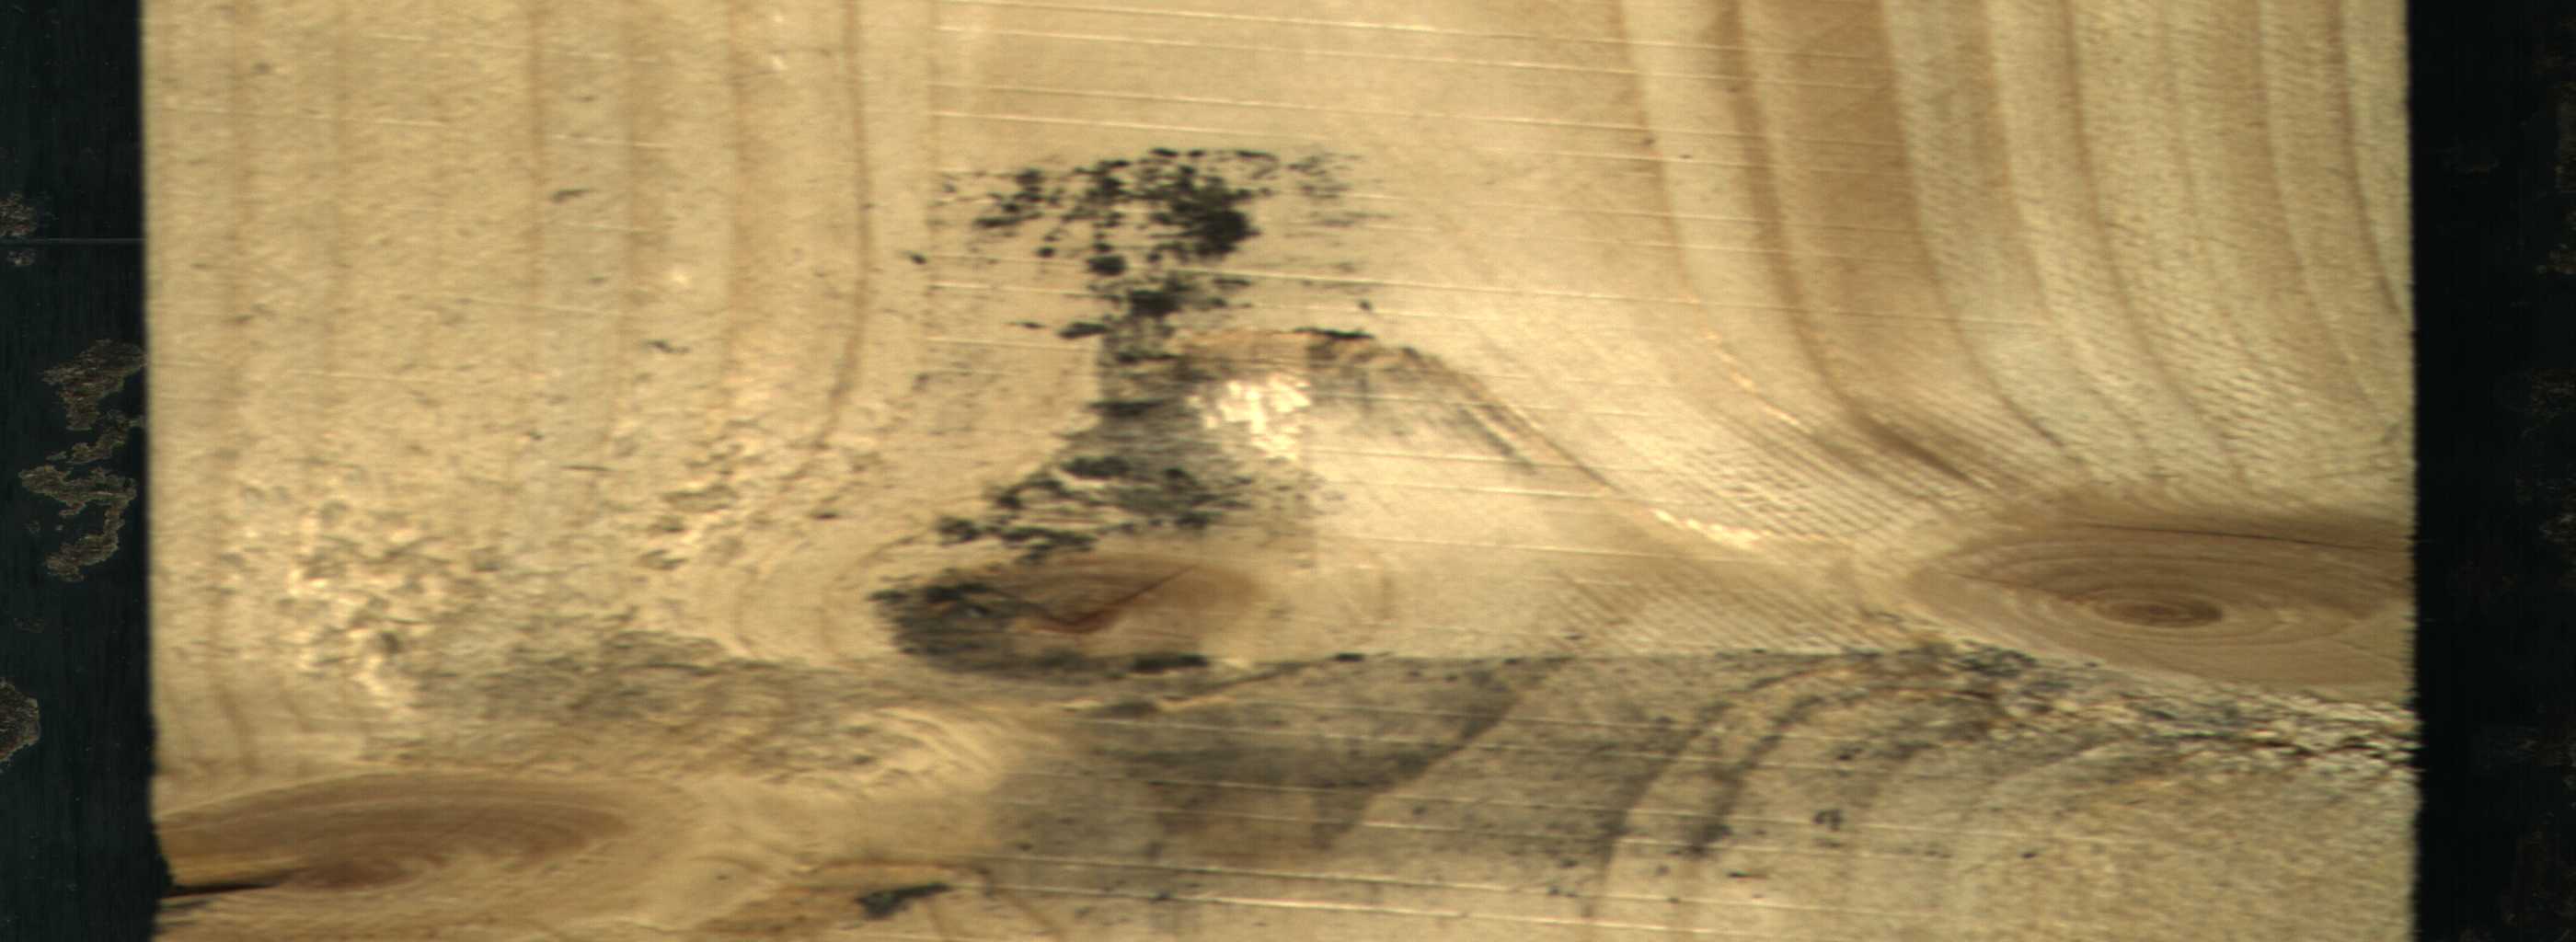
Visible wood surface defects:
Knot_missing
Live_Knot
Live_Knot
Live_Knot